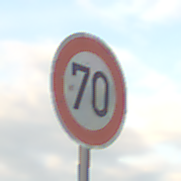
Verkehrszeichen: Geschwindigkeit70
Umgebung: Outdoor, RoadRail
Tageszeit: SunriseSunset
Wetter: PartlyCloudy
Licht: Natural
Jahreszeit: NotSpecified
Kontrast: LowContrast